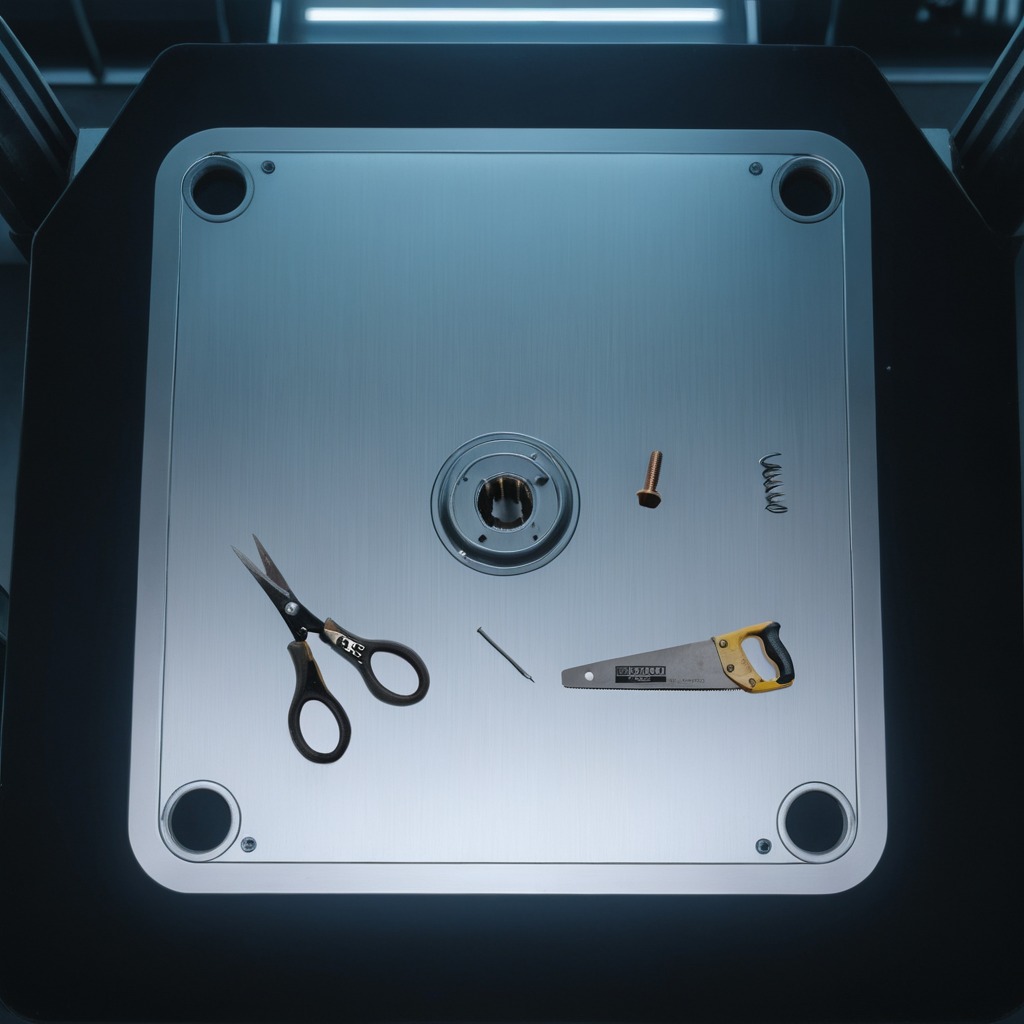
A metal machine screw, an iron nail, a coiled metal spring, a handheld metal saw, and a pair of scissors are lying on the metal table.